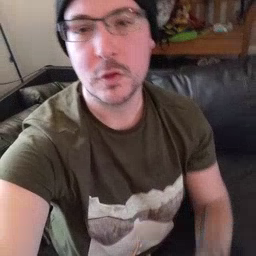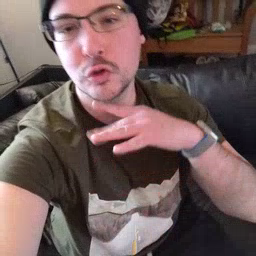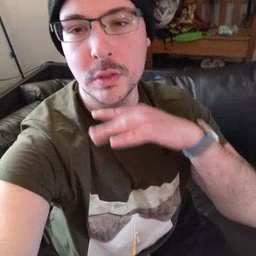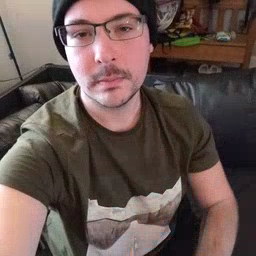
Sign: dirty